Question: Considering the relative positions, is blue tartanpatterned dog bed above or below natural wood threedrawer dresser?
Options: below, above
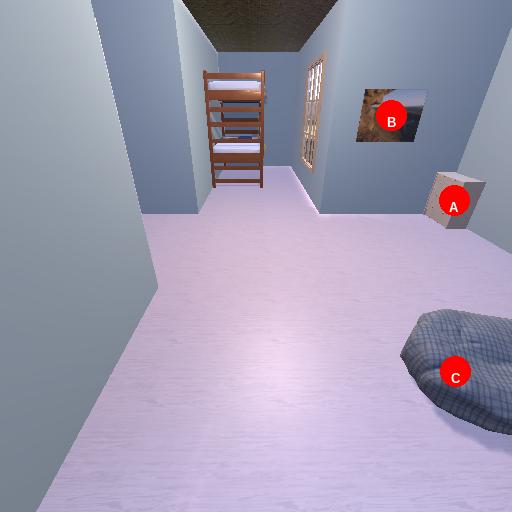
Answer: below